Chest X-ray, PA view. Patient: 25 years old, sex F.
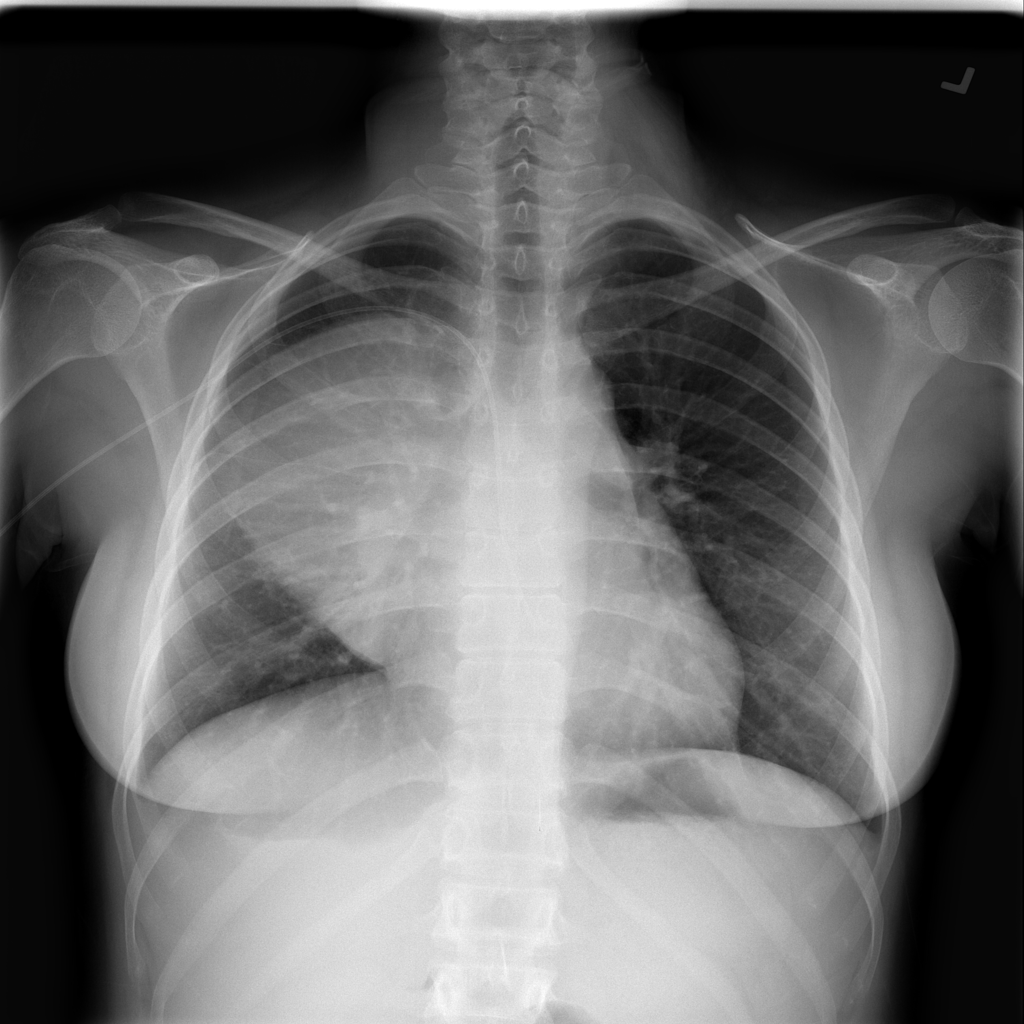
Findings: No Finding